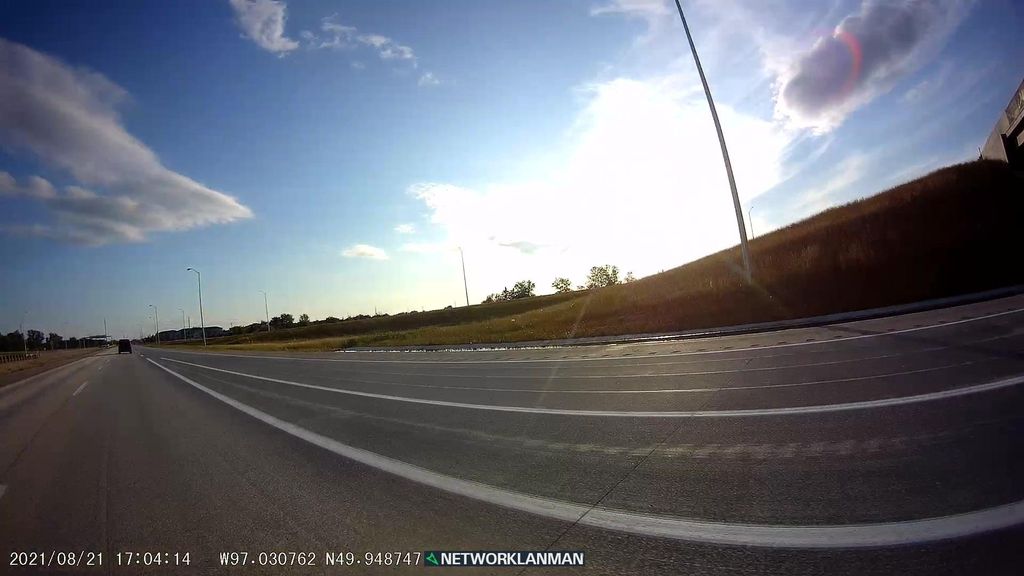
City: winnipeg